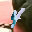
Label: 4